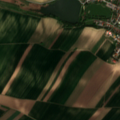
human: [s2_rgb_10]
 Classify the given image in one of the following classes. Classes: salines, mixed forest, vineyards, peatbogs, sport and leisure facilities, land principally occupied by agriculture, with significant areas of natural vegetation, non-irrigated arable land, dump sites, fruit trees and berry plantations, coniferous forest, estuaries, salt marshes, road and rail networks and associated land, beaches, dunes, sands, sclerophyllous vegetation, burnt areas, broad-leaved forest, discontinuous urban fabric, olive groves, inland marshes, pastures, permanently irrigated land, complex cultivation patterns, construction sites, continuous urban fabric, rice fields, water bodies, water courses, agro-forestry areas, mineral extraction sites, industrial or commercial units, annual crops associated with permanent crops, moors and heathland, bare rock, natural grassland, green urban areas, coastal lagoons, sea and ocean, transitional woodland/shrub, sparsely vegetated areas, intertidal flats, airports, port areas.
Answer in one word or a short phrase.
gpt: discontinuous urban fabric, non-irrigated arable land, land principally occupied by agriculture, with significant areas of natural vegetation